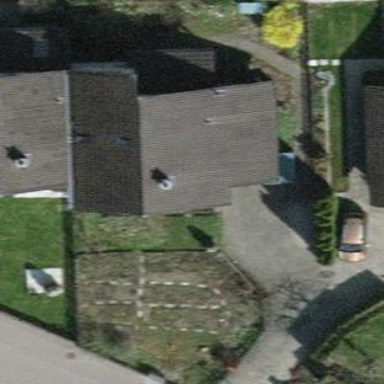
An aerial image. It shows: Terrace building.